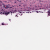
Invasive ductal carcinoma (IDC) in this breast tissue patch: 0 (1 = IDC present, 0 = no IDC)